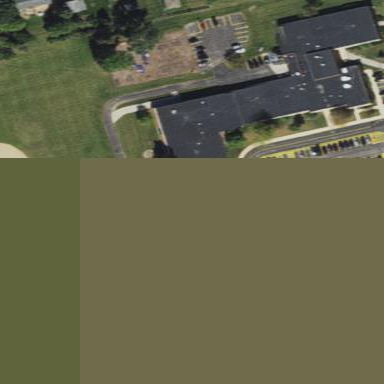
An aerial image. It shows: School building.